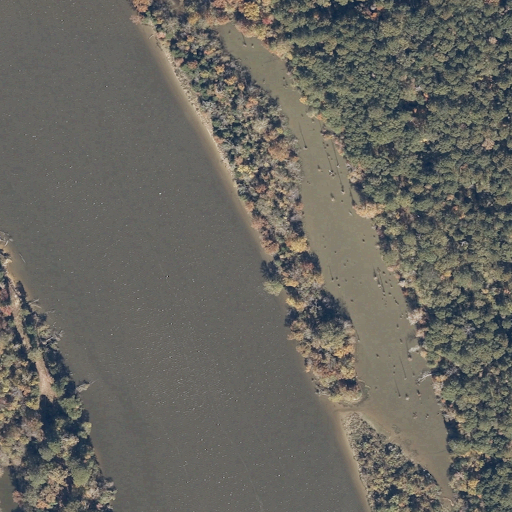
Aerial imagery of bar in Alabama named Crawfords Bar containing open water, woody wetlands, evergreen forest, mixed forest, herbaceous wetlands, grassland, and deciduous forest